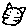
Label: cat